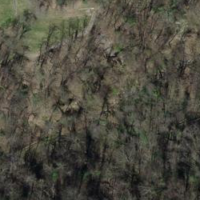
EUNIS habitat code: 41
Species observed at this site:
Anthoxanthum odoratum